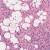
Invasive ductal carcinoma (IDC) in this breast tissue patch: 1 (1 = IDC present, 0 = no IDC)